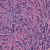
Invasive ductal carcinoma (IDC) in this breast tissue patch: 1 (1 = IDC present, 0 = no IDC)